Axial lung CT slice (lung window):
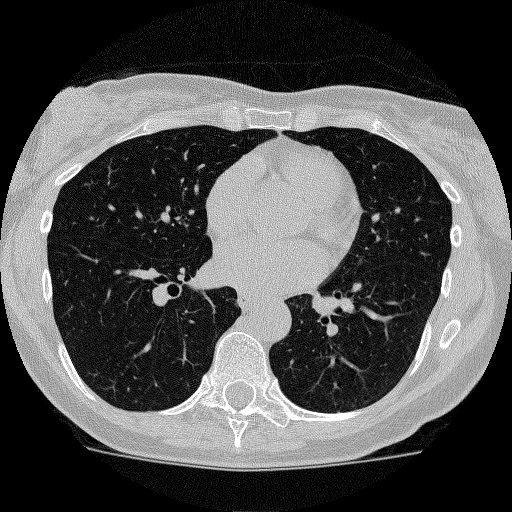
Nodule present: no